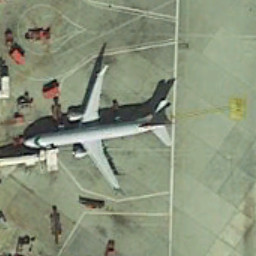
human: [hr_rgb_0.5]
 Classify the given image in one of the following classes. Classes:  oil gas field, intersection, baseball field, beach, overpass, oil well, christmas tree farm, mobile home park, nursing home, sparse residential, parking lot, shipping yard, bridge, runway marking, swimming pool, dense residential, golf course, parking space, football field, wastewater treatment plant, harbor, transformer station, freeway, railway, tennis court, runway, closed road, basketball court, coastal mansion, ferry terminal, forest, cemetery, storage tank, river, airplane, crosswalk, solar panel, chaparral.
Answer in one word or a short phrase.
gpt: airplane